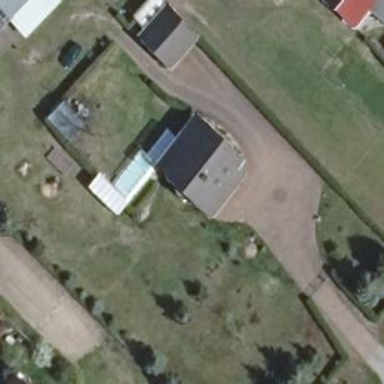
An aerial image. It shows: House with gabled roof that runs across the building.